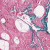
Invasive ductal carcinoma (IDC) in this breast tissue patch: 0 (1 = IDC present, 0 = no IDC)